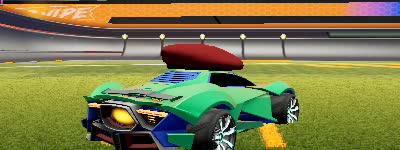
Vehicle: werewolf